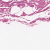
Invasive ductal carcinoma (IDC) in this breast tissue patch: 0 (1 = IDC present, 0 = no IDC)